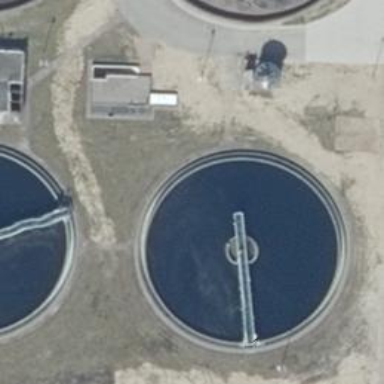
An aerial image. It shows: Body of wastewater.